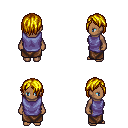
a pixel art fantasy rpg character, female body template, human, dark skin, chain tabard jacket, robe skirt, blonde bangs hairstyle, four views (front, back, left, right), 2x2 character sprite sheet, small pixel art, hard edges, no anti-aliasing